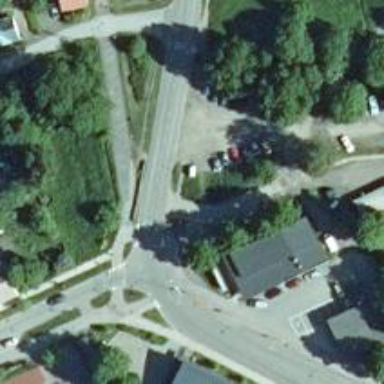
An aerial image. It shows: Tertiary road with asphalt surface. There is separate sidewalk along the road.